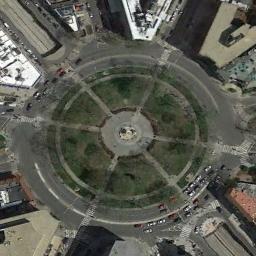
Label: roundabout